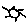
Label: sun